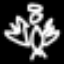
Label: angel